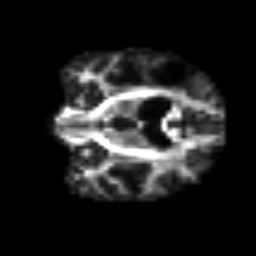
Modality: FA
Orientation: coronal
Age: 69
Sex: male
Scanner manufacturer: siemens
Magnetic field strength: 3 T
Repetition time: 3.2 s
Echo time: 0.081 s